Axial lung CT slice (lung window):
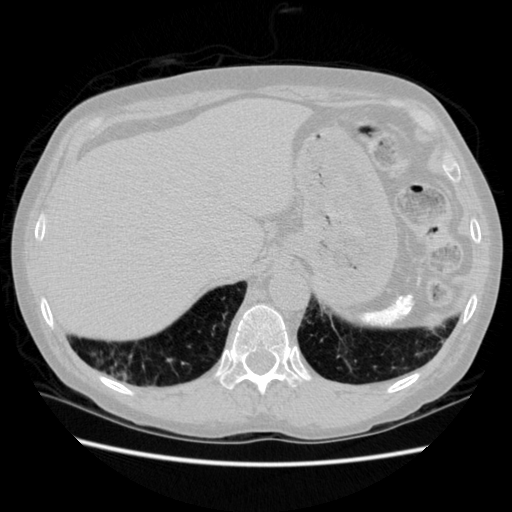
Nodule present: no